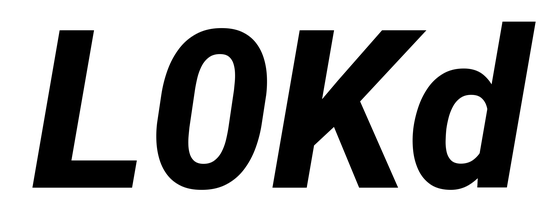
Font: Roboto-Italic_ExtraBold_Italic